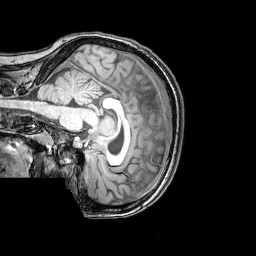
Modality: T1w
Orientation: sagittal
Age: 24
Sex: female
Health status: healthy
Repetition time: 0.081 s
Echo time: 0.037 s